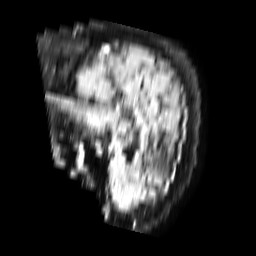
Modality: FLAIR
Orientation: sagittal
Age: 75
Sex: female
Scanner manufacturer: philips
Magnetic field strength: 1.5 T
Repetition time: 6 s
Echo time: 0.1017 s